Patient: sex M, age 36
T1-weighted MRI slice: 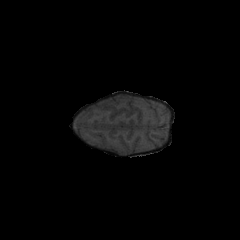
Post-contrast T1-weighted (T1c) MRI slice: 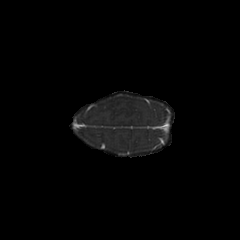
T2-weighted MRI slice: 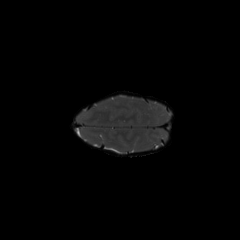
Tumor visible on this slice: no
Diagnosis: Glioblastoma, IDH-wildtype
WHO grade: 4